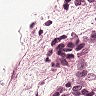
Metastatic tissue present: yes